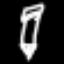
Label: pencil